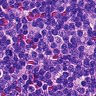
Metastatic tissue present: no